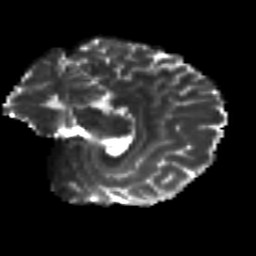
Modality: T2w
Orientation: sagittal
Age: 20
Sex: female
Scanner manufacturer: siemens
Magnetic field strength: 3 T
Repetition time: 8.8 s
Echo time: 0.085 s